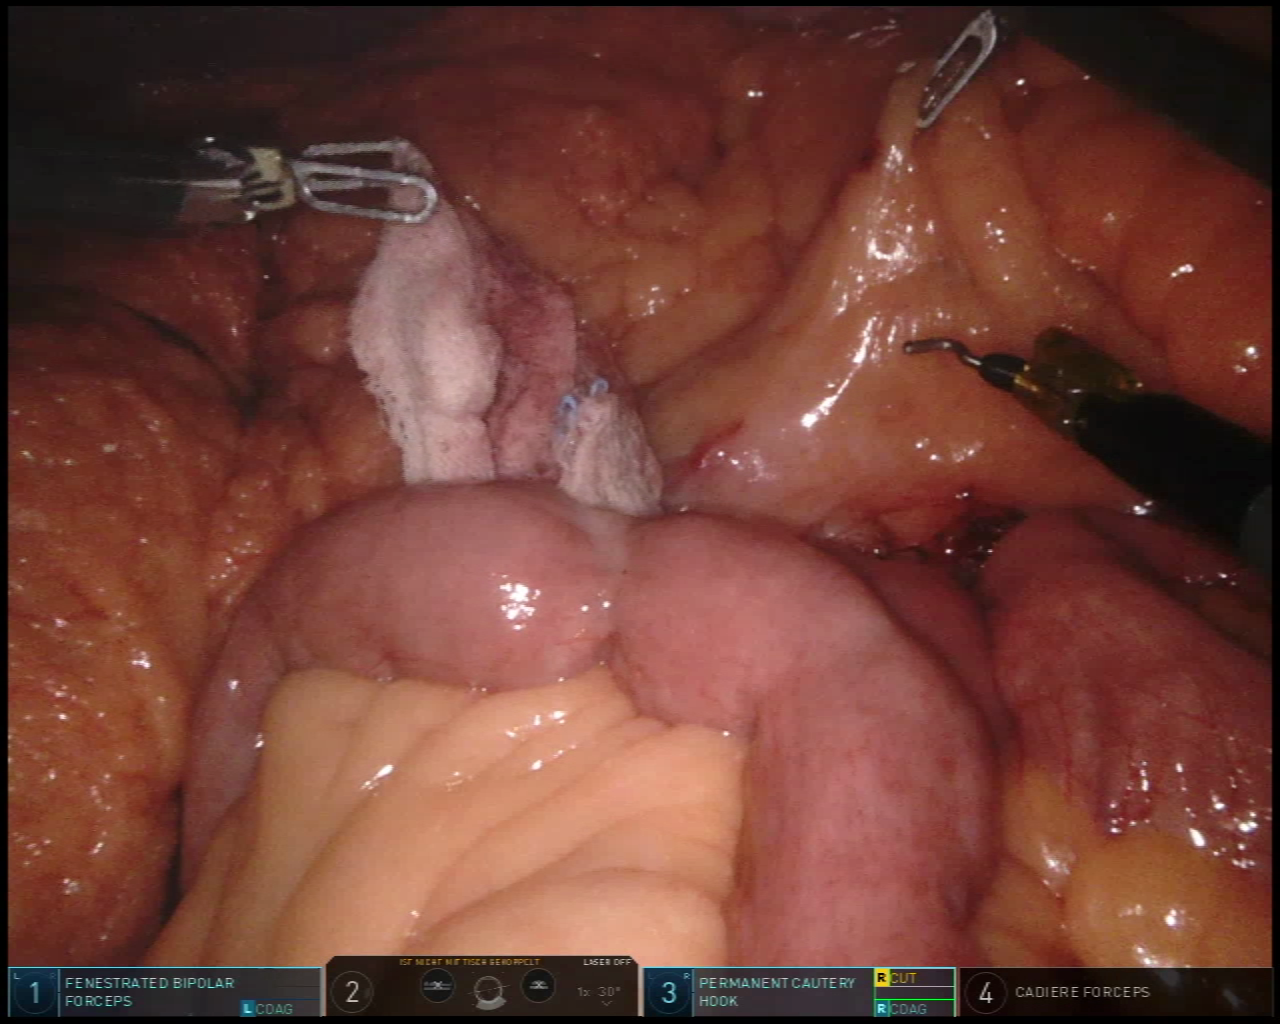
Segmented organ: small_intestine
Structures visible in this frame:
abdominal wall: no
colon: no
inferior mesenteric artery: no
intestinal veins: no
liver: no
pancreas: no
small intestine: yes
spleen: no
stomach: no
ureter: no
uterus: no
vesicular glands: no